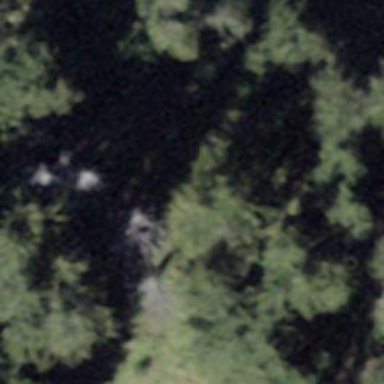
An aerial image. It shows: Forest area.